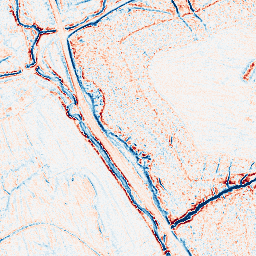
Category: edge_preserving
Decomposition family: anisotropic_diffusion
Decomposition parameters: iterations: 20
kappa: 100
gamma: 0.05
Upsampling method: quadratic
Upsampling parameters: scale: 4
Upsampling scale: 4